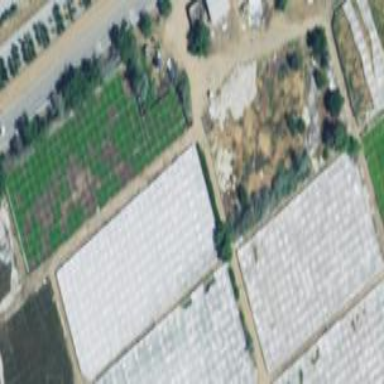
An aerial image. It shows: Greenhouse.